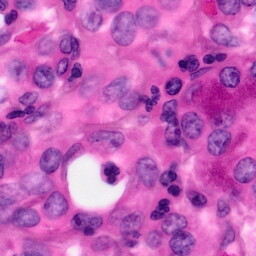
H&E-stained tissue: Pancreatic